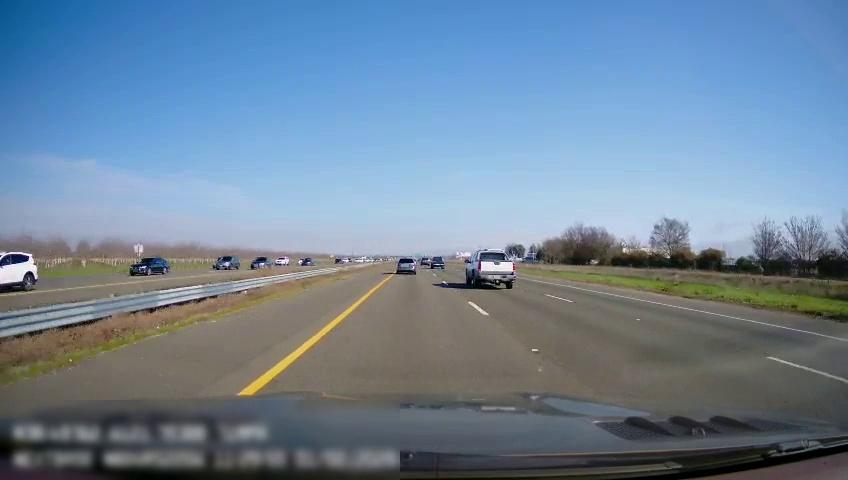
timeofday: Day
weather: Sunny
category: Drivable Space
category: Drivable Space
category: Vehicles | SUV
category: Vehicles | SUV
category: Vehicles | SUV
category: Vehicles | SUV
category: Vehicles | SUV
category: Vehicles | SUV
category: Vehicles | SUV
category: Vehicles | SUV
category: Vehicles | Truck
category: Vehicles | Truck
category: Lanes | Current Lane
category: Lanes | Current Lane
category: Lanes | Alternate Lane
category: Lanes | Alternate Lane
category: Lanes | Opposite Lane
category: Lanes | Opposite Lane